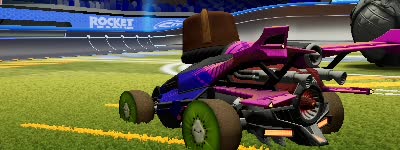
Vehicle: aftershock